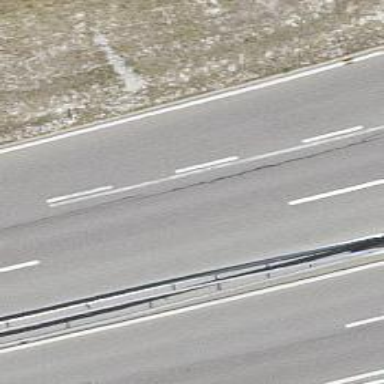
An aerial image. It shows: Primary highway with designated cycle lane.